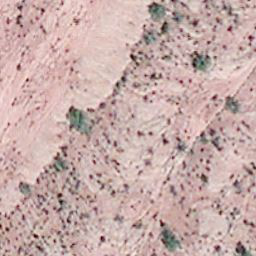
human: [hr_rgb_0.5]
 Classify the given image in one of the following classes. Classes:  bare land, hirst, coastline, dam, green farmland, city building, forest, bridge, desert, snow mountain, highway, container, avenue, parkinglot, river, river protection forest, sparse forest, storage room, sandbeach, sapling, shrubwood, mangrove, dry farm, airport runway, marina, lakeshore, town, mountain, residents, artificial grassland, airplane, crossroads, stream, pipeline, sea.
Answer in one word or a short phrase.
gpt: bare land